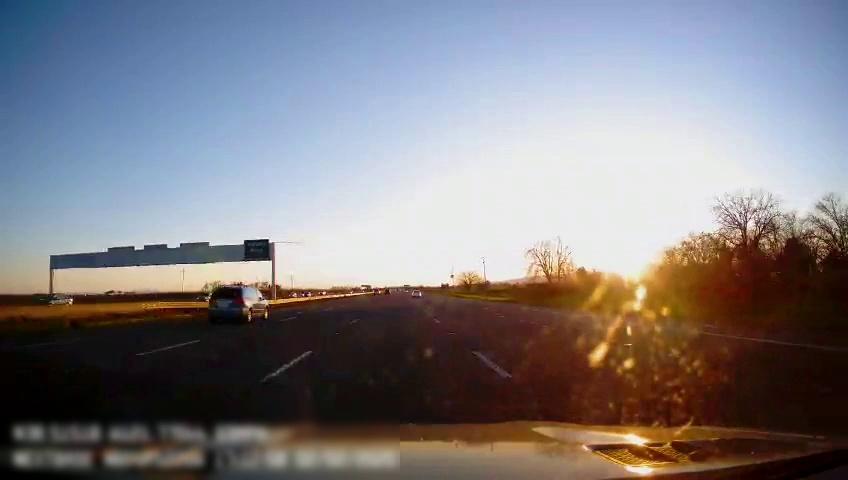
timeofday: Day
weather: Sunny
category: Drivable Space
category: Vehicles | Car
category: Vehicles | SUV
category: Vehicles | Car
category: Vehicles | SUV
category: Vehicles | Car
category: Lanes | Alternate Lane
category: Lanes | Alternate Lane
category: Lanes | Current Lane
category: Lanes | Current Lane
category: Lanes | Alternate Lane
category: Lanes | Alternate Lane
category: Traffic | Signs